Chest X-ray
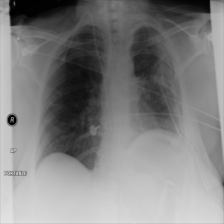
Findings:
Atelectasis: negative
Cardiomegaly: negative
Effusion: negative
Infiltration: positive
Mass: negative
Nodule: negative
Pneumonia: negative
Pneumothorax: positive
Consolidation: negative
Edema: negative
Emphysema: negative
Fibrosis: negative
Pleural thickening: negative
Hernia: negative